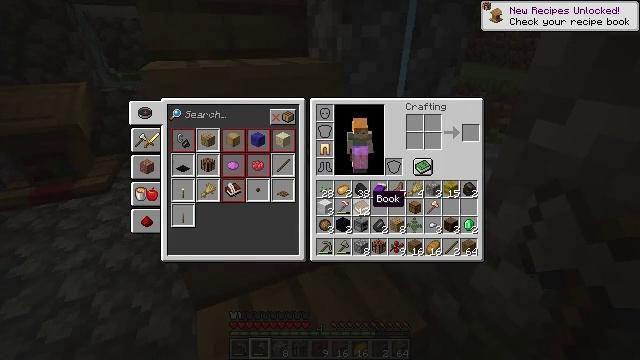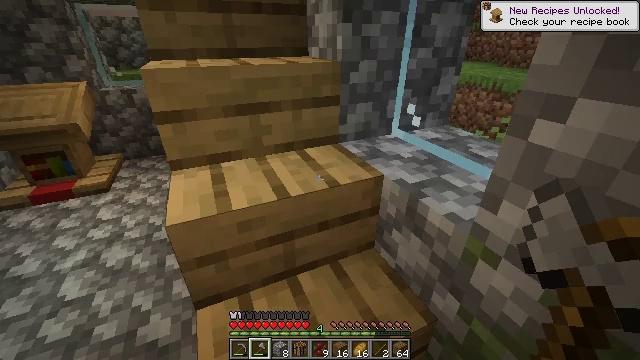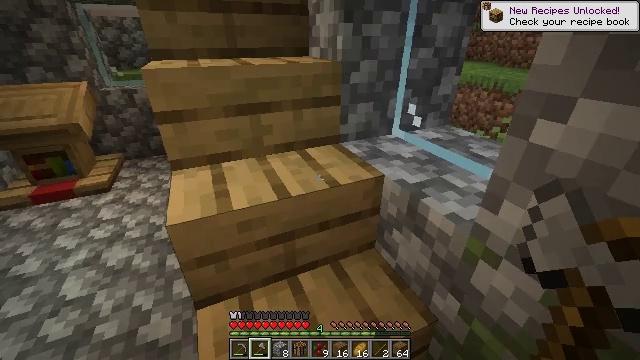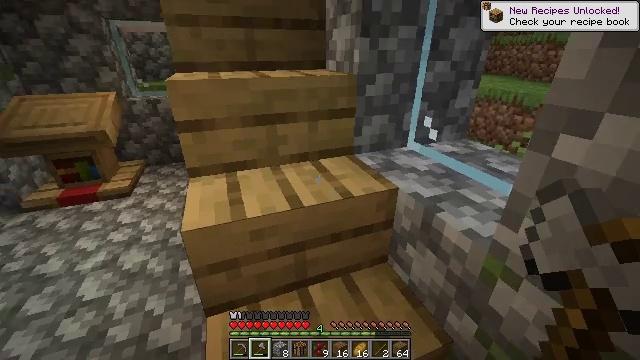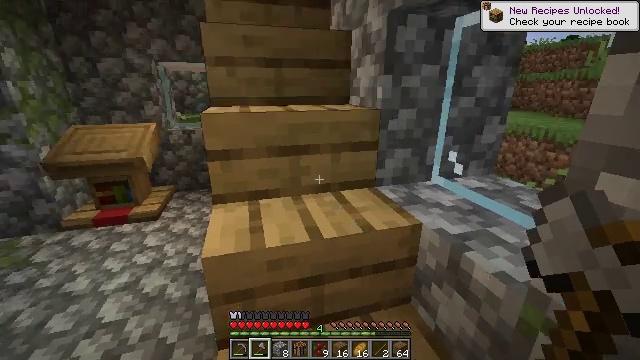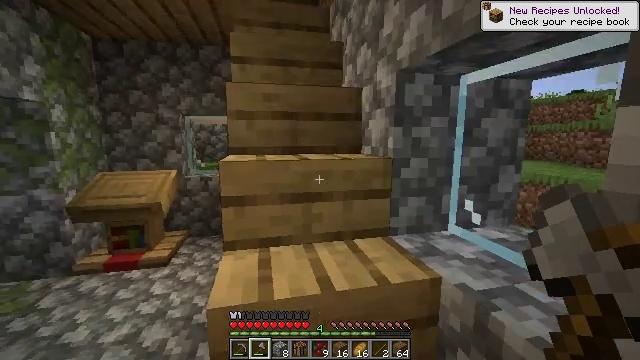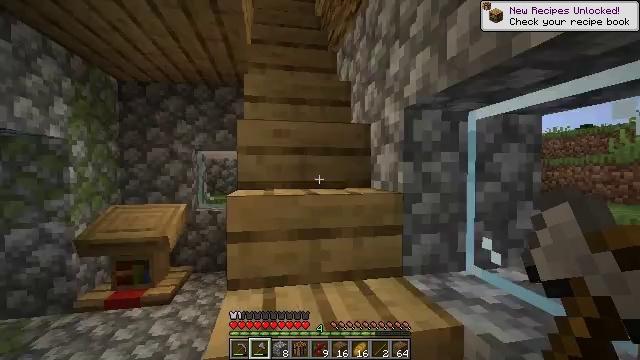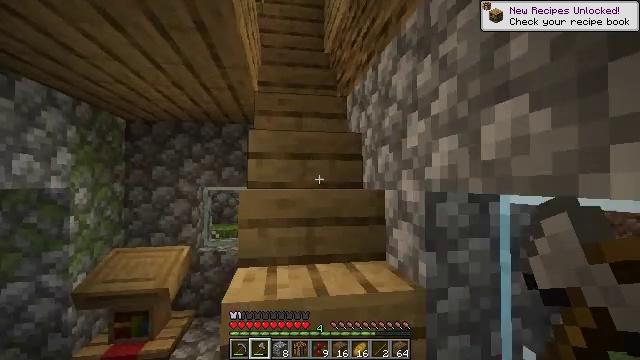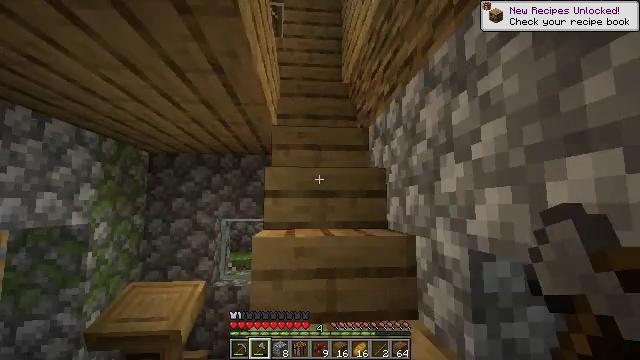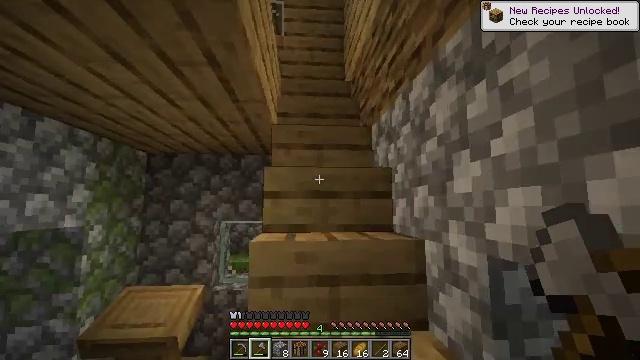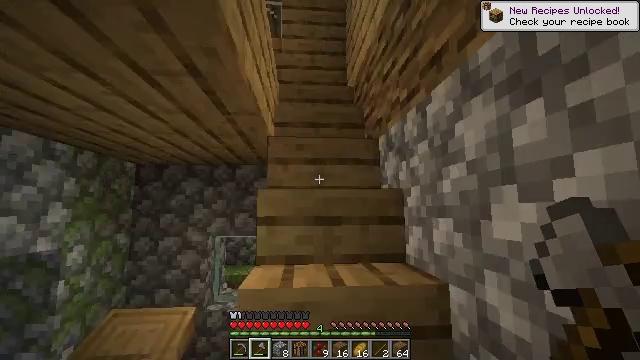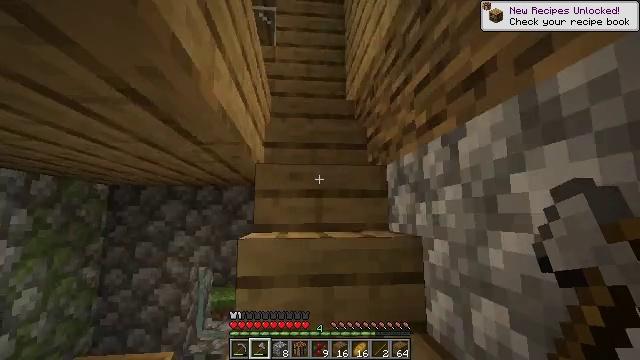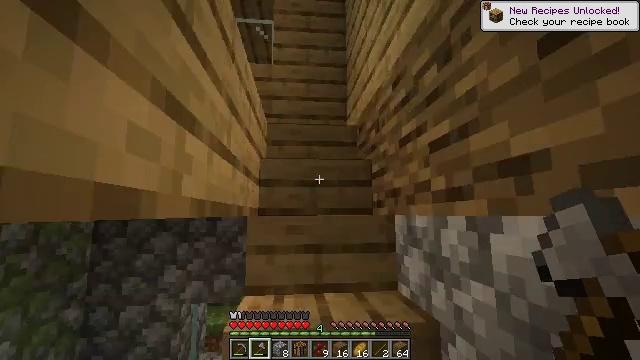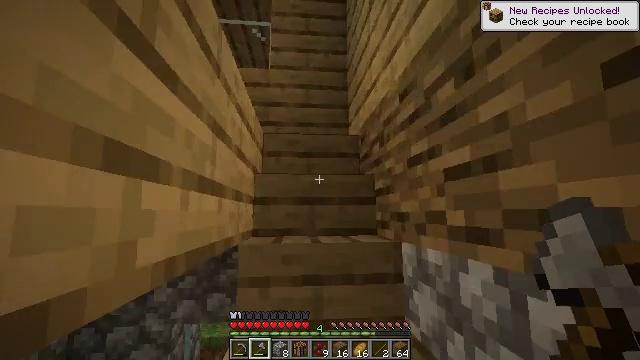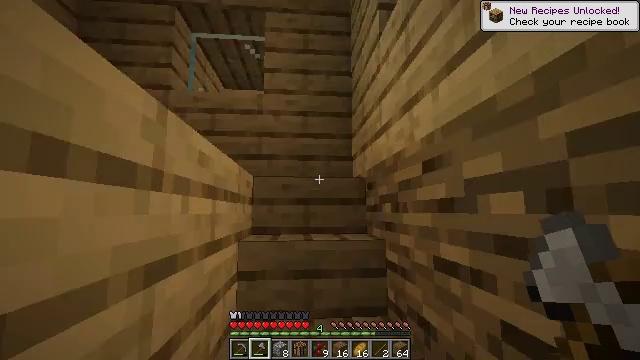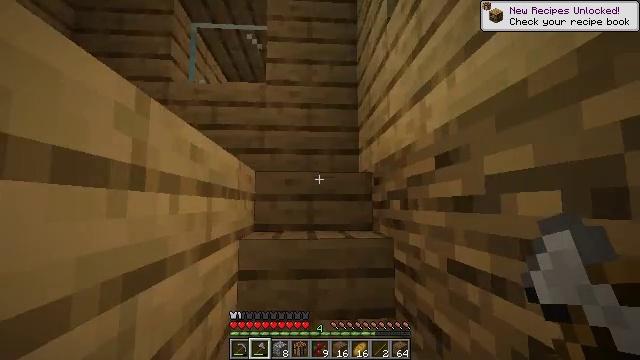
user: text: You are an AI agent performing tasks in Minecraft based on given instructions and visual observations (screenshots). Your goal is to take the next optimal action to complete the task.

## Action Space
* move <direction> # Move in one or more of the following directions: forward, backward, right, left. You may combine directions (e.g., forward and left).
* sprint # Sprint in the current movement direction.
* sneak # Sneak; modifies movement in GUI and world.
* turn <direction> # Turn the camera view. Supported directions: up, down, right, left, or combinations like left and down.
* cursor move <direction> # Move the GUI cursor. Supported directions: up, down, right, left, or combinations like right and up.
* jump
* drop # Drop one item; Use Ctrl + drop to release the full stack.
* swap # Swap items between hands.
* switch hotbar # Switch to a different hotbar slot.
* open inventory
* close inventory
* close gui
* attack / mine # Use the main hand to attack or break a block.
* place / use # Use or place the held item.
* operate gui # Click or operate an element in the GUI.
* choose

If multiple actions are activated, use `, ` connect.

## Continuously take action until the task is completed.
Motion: motion action
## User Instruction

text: Collect a hay block for crafting.
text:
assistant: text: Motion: no_op
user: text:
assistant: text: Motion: no_op
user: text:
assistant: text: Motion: turn left and up
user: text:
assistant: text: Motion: turn left and up
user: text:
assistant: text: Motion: turn left and up
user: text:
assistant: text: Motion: move forward, turn left and up
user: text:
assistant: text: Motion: move forward, turn left and up
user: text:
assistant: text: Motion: move forward, turn left and up
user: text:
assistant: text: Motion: move forward
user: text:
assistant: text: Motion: move forward
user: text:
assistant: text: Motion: move forward, turn up
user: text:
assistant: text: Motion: move forward
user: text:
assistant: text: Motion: move forward
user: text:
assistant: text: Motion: move forward
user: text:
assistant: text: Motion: move forward, turn left and down
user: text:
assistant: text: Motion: move forward
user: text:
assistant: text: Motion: move forward, turn left and down
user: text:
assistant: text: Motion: move forward
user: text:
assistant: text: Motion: move forward, turn left and down
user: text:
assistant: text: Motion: move forward, turn left and down
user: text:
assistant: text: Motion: move forward and move right, turn left and down
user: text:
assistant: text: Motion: move forward and move right, turn left and down
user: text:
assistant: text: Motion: move forward and move right, turn left and down
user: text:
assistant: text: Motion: move right, turn left and down
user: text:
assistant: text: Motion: move right, turn left and down
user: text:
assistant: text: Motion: move right, turn left
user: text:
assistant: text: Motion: move right, turn left
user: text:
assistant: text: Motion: move right, turn left
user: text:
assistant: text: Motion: move right, turn left
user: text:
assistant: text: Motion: turn left